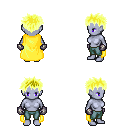
a pixel art fantasy rpg character, female body template, dark elf, purple skin, yellow cape, teal pants, gold bedhead hairstyle, metal gloves, four views (front, back, left, right), 2x2 character sprite sheet, small pixel art, hard edges, no anti-aliasing